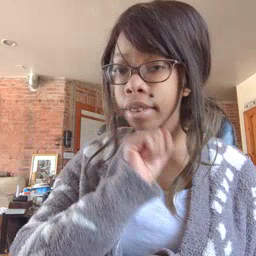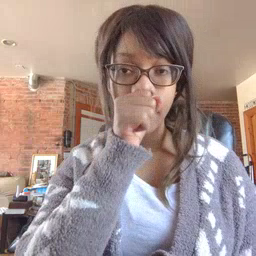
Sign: icecream